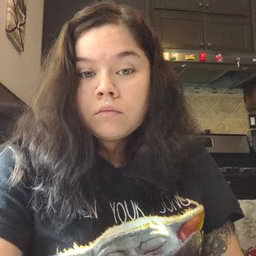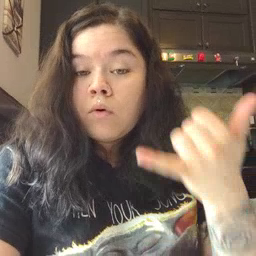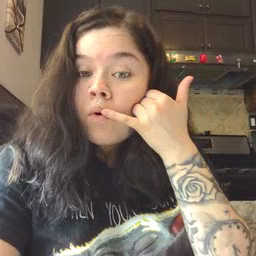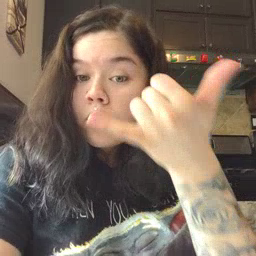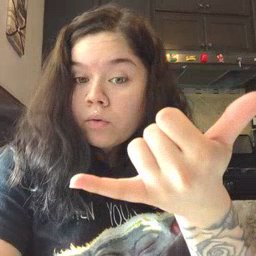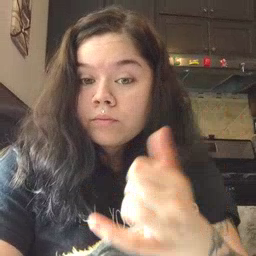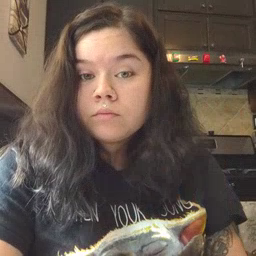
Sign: callonphone